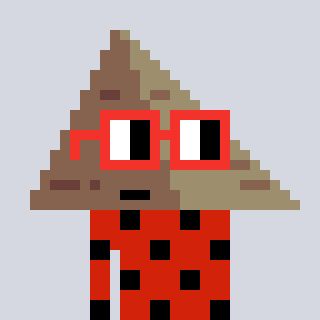
a pixel art character with square red glasses, a pyramid-shaped head and a red-colored body on a cool background